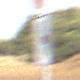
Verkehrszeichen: VerlaufVorfahrtsstrasse10
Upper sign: Stop
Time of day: MorningAfternoon
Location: Outdoor (Nature)
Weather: PartlyCloudy
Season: NotSpecified
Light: Natural